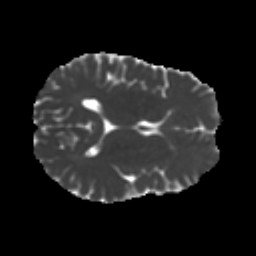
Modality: MD
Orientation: axial
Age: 22
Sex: male
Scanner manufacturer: ge
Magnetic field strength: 3 T
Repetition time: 7.8 s
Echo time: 0.0607 s